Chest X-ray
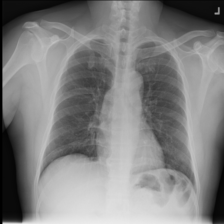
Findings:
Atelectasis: negative
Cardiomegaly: negative
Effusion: negative
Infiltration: negative
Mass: negative
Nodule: negative
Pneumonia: negative
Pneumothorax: negative
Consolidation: negative
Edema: negative
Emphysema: negative
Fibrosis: negative
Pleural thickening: negative
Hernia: negative